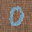
Label: 0